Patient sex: M
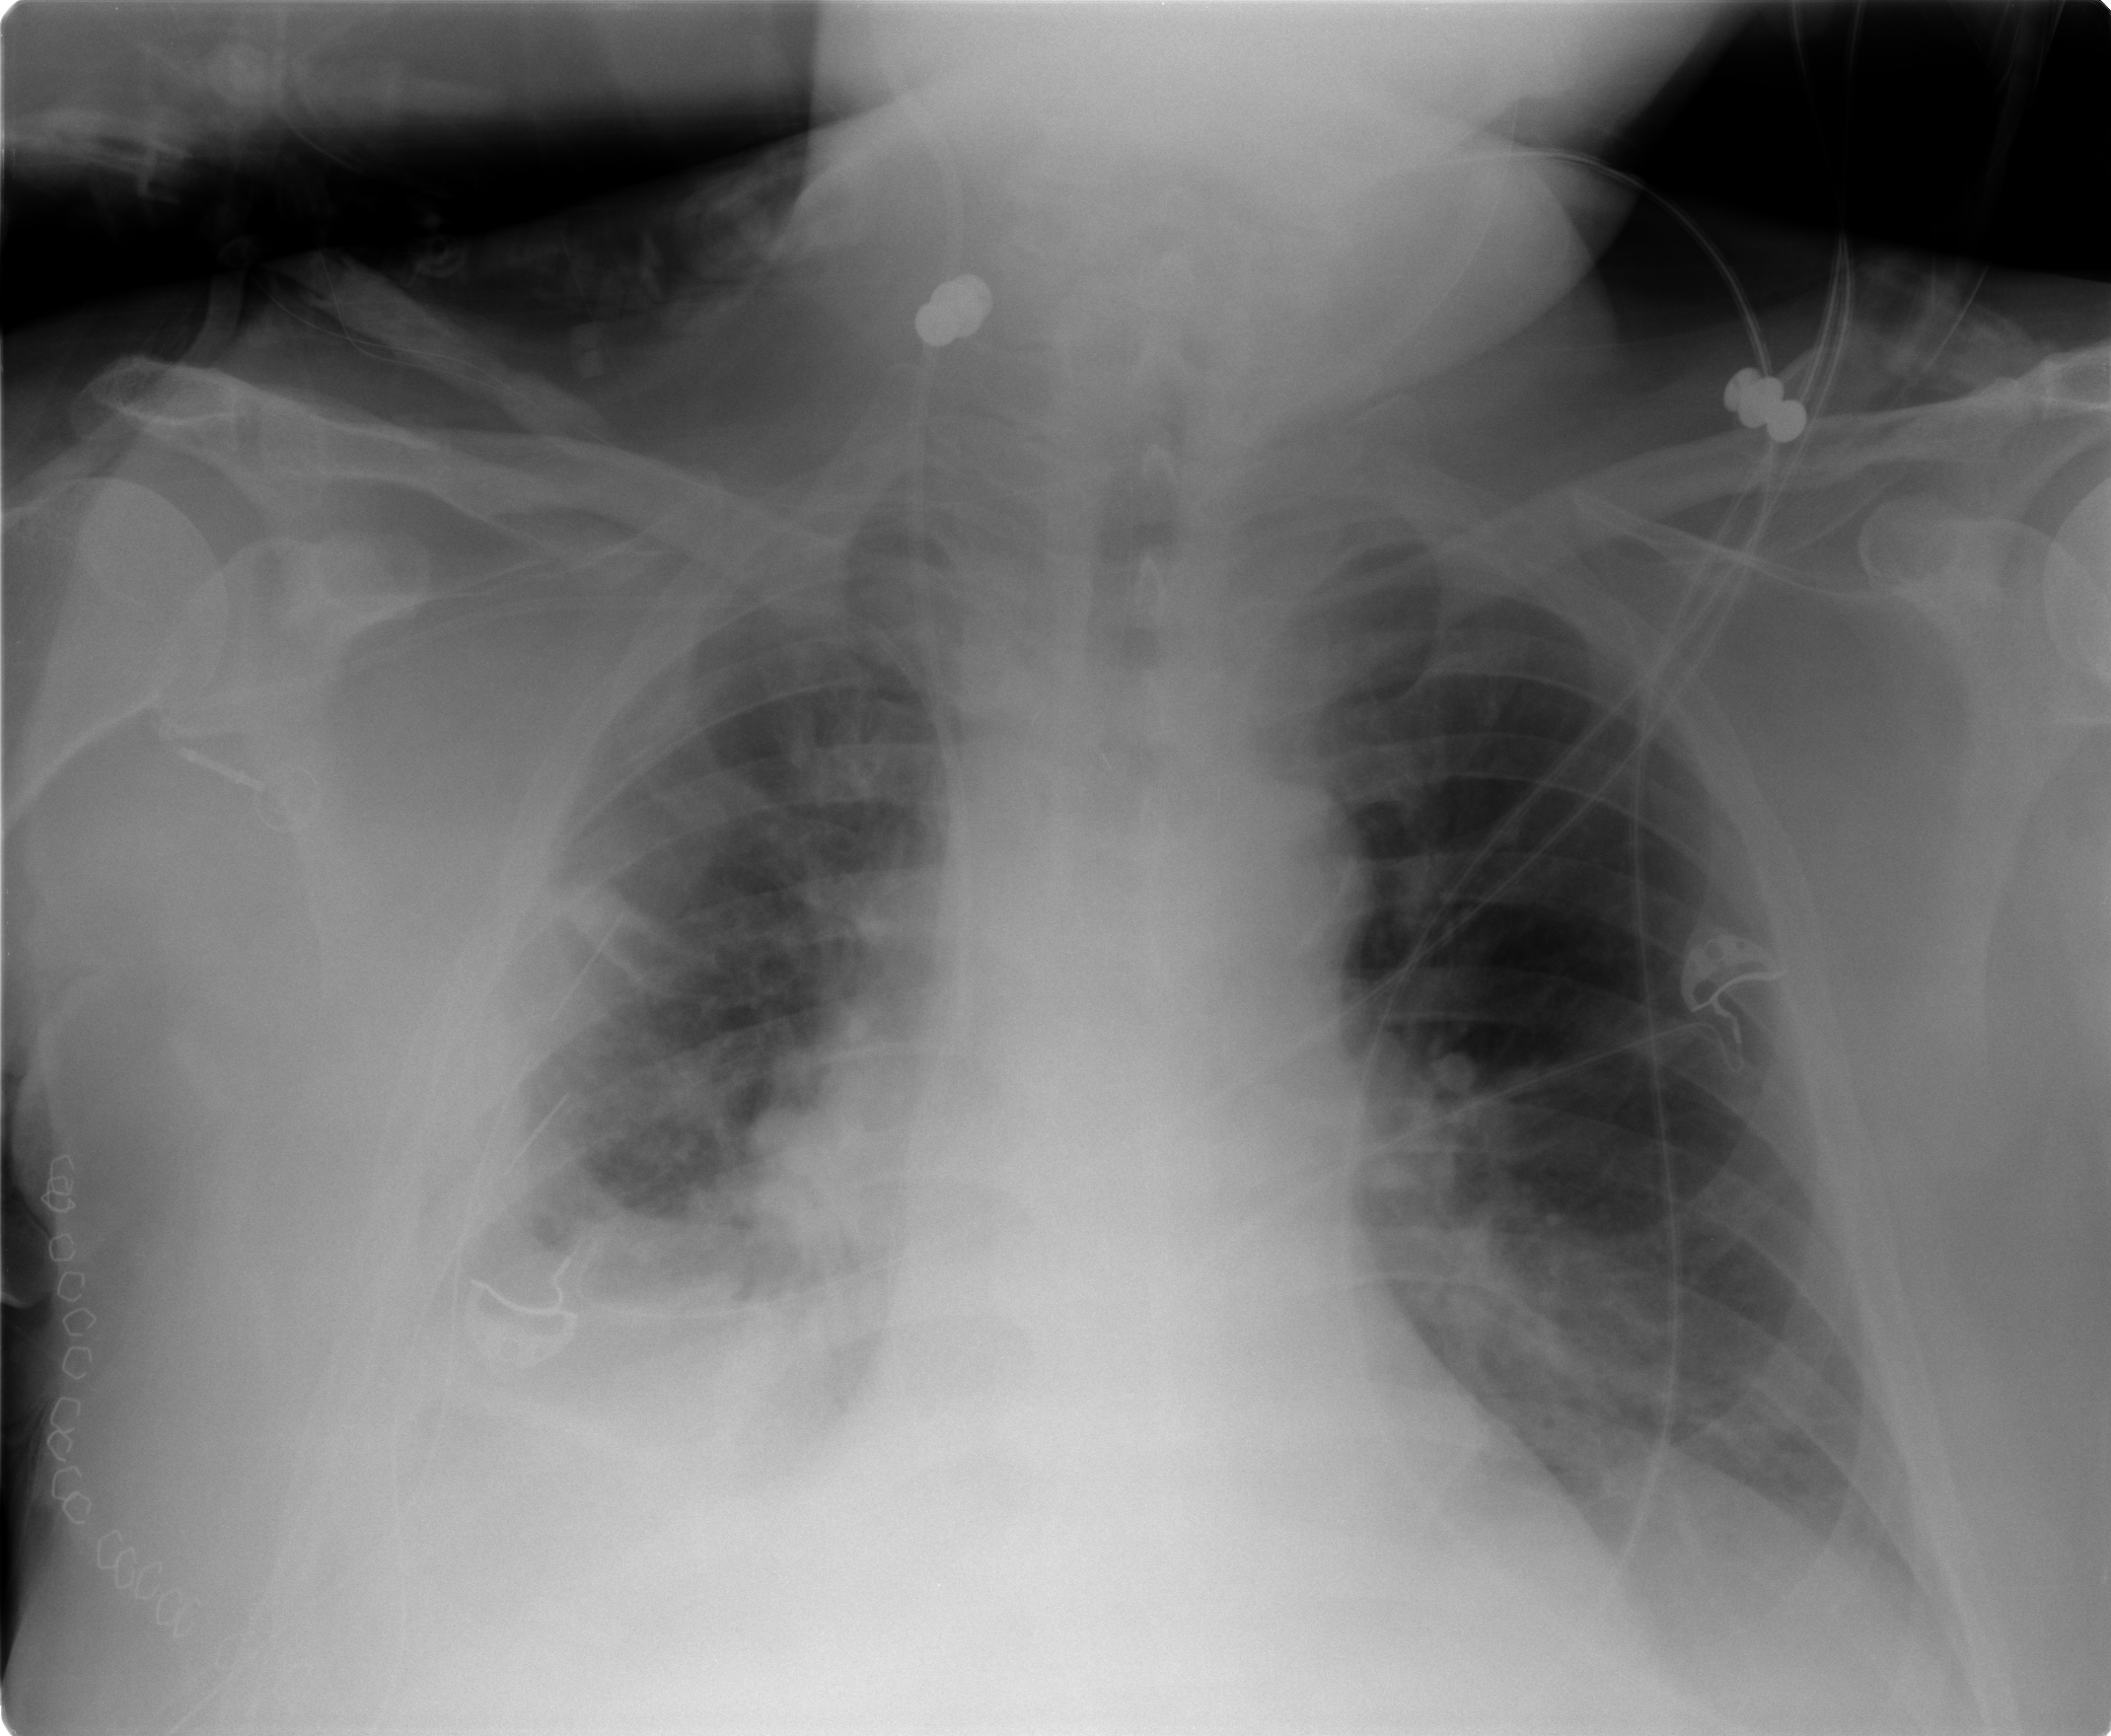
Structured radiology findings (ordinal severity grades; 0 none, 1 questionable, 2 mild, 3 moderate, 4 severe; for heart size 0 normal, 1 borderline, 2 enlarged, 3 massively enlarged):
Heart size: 1
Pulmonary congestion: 3
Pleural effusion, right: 3
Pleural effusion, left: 2
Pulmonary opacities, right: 3
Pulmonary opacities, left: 3
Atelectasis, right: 3
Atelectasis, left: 2